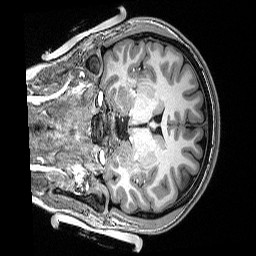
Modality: T1w
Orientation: coronal